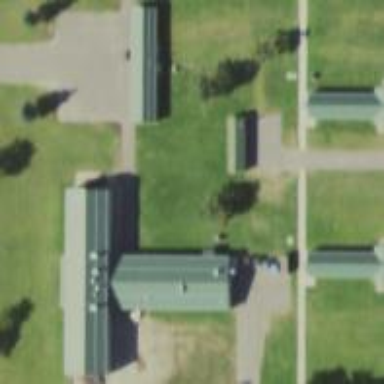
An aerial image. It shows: Military building serving as barracks.